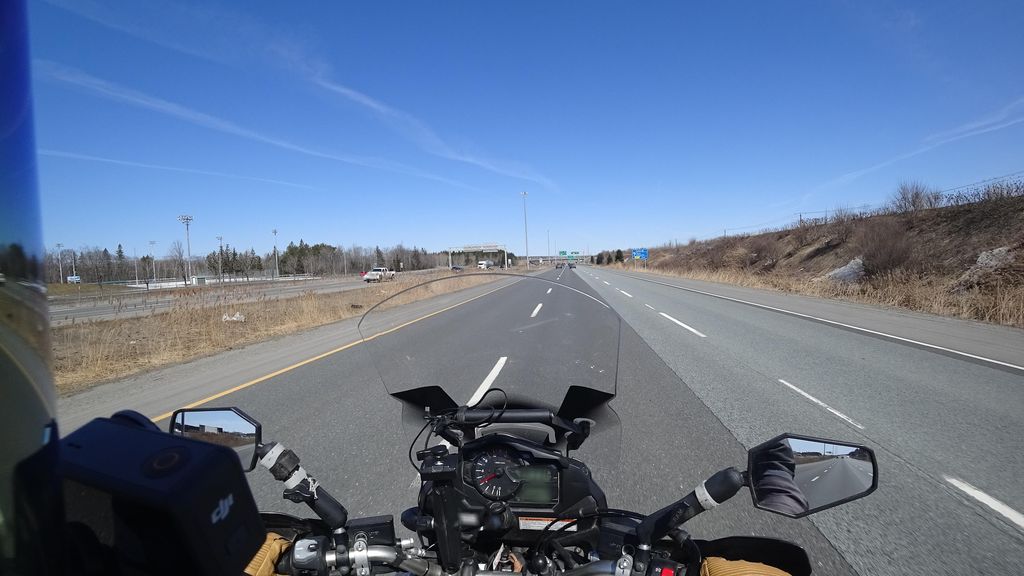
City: quebec_city